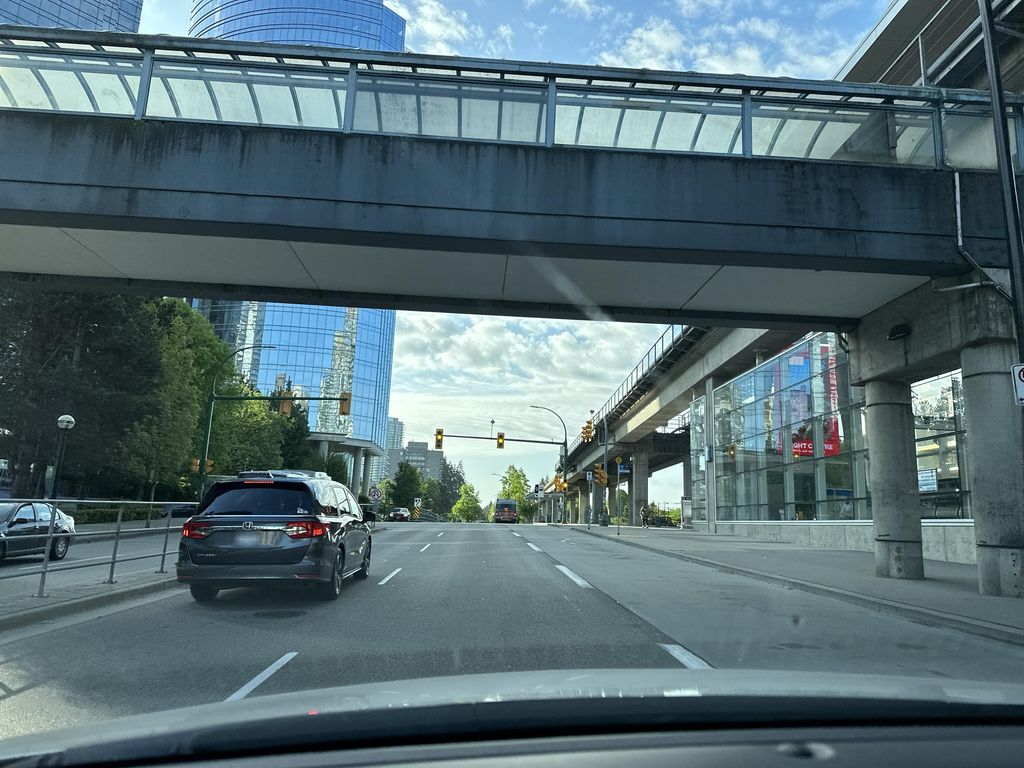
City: vancouver